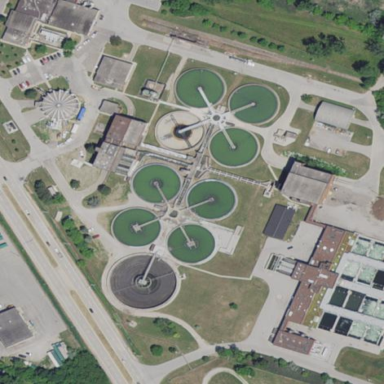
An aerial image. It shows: View of wastewater plant.